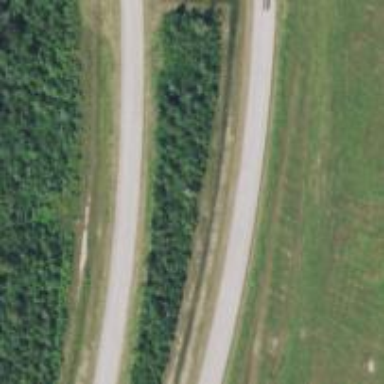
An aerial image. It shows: Trunk link highway.